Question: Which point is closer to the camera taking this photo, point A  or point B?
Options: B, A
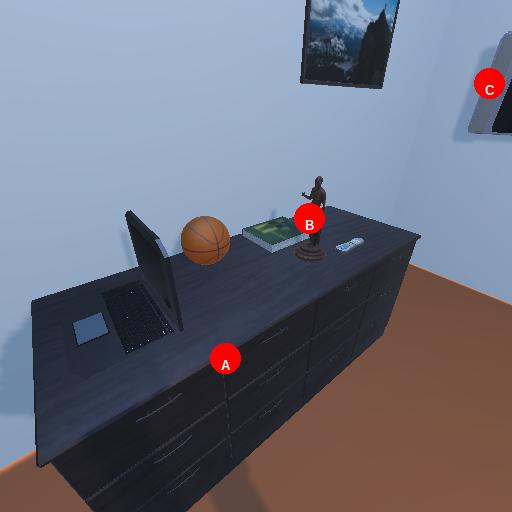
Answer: B